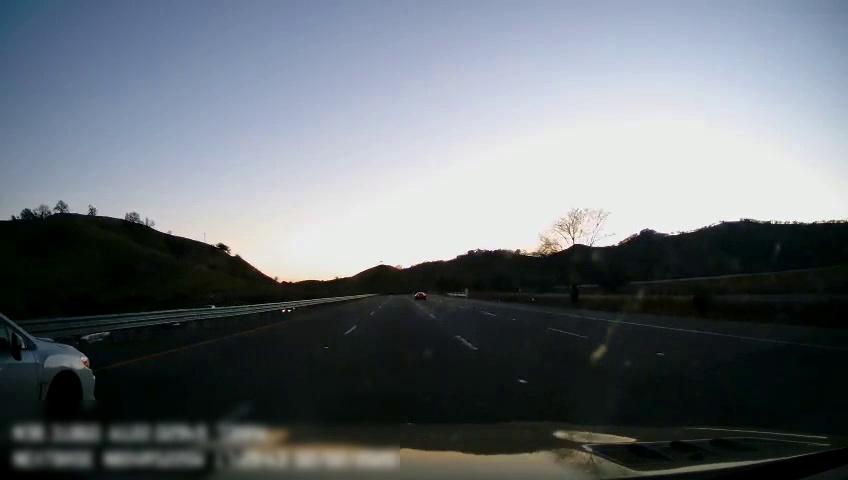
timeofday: Day
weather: Sunny
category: Drivable Space
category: Vehicles | Car
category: Vehicles | Car
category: Lanes | Current Lane
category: Lanes | Current Lane
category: Lanes | Alternate Lane
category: Lanes | Alternate Lane
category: Lanes | Alternate Lane